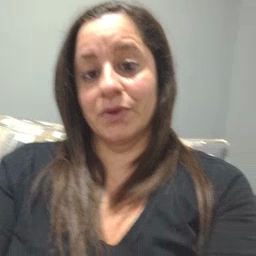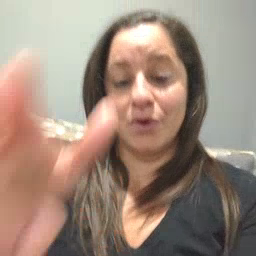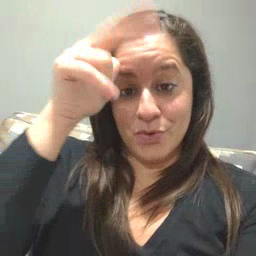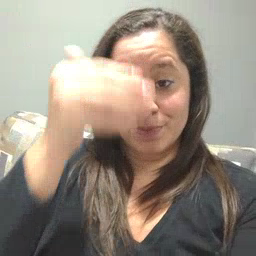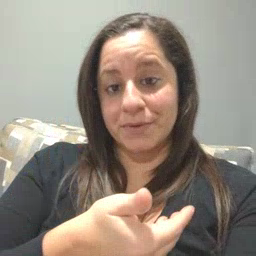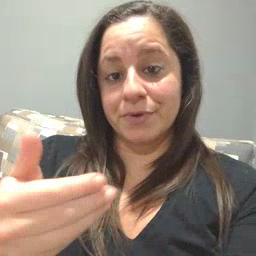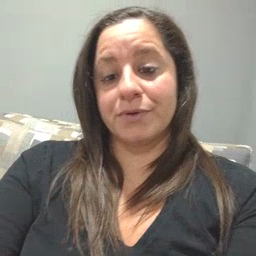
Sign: donkey